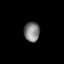
Tissue: lung
Cell type: Epithelial cells
Senescence score: 0.1447
Nuclear area (px): 299
Mean DAPI intensity: 129.147